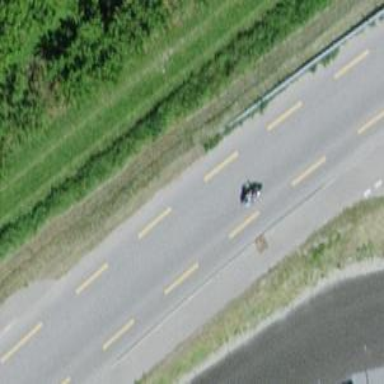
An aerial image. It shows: Unclassified road with cycle lane.